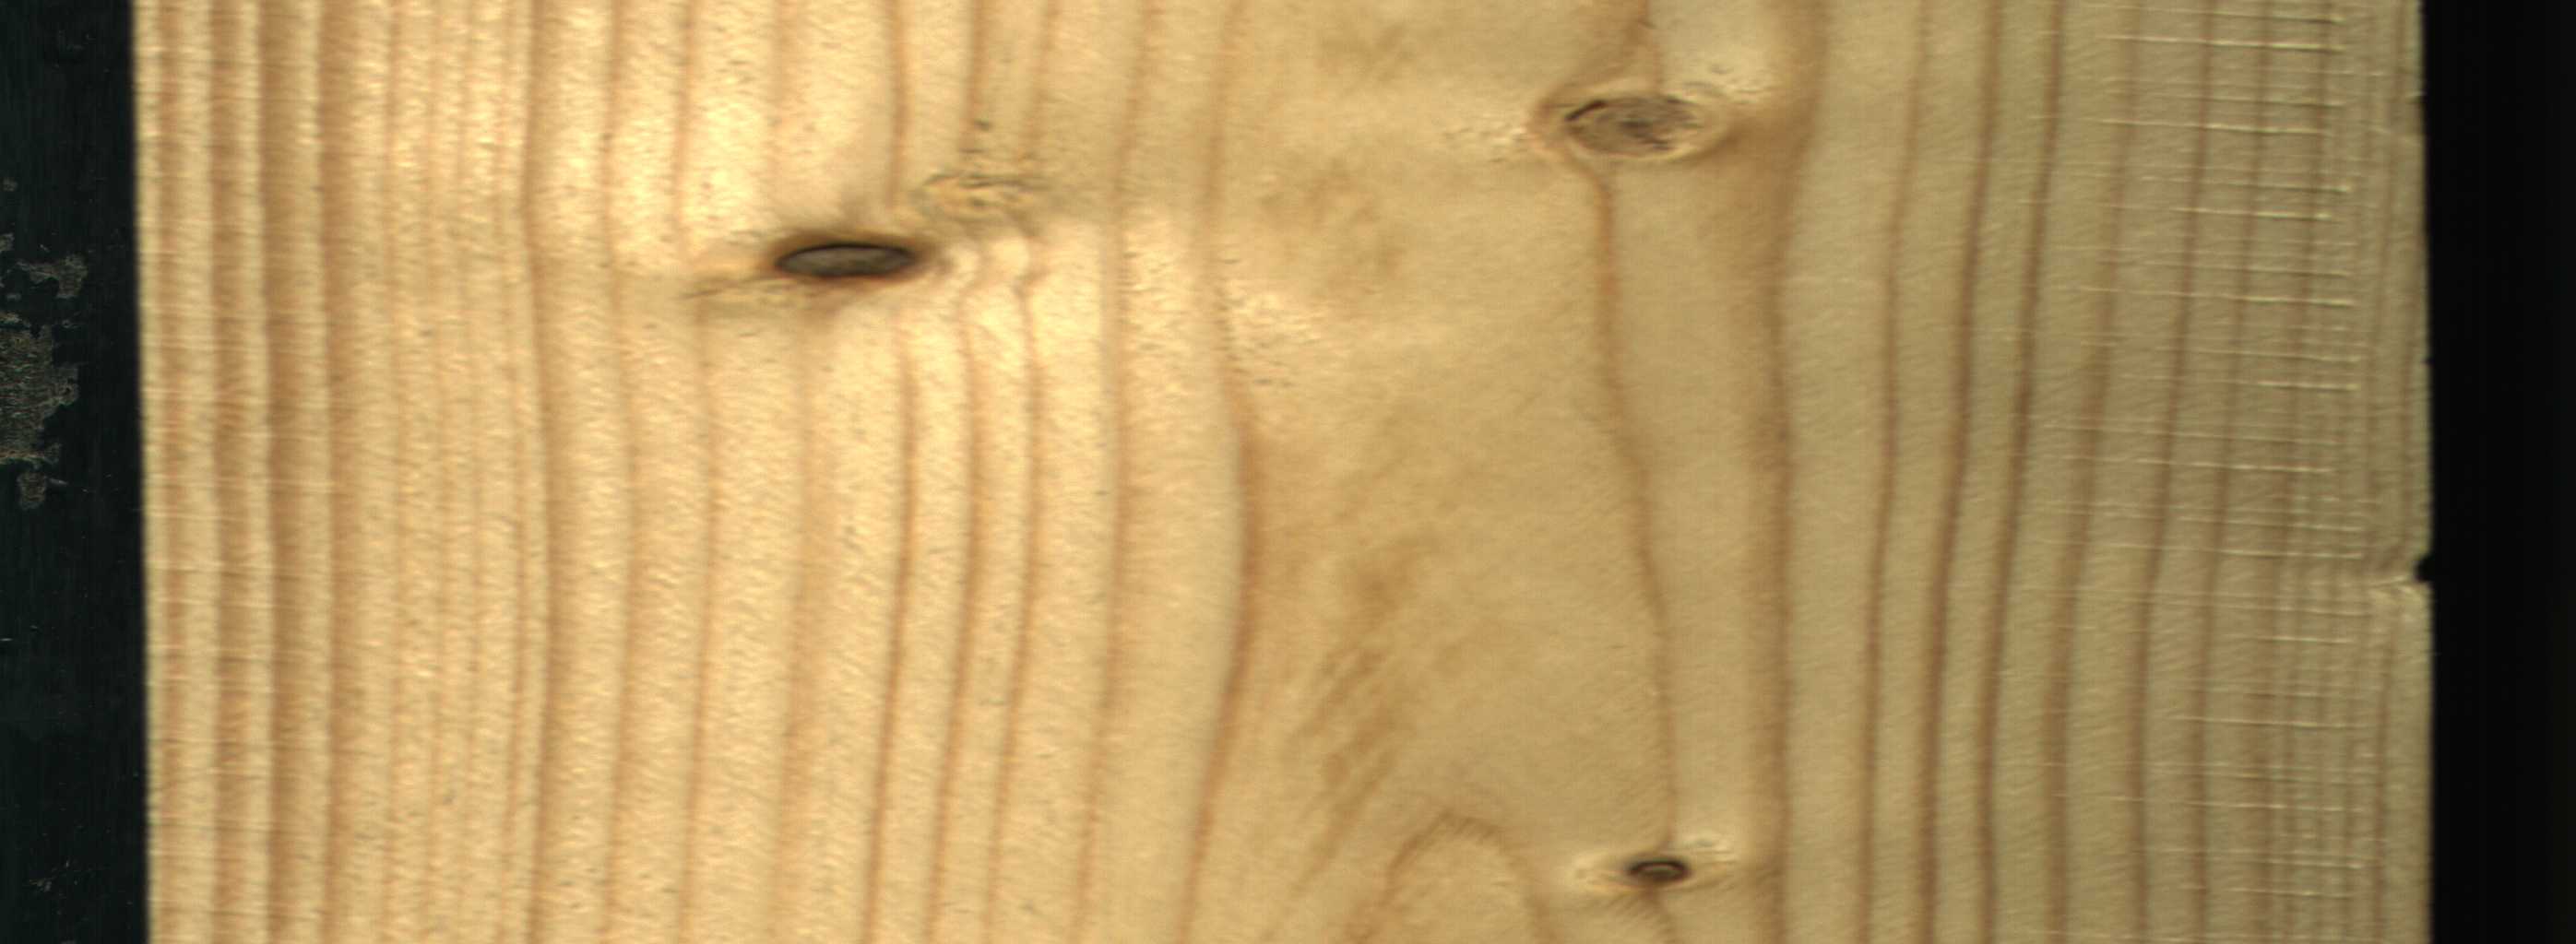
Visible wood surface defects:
Dead_Knot
Dead_Knot
Live_Knot